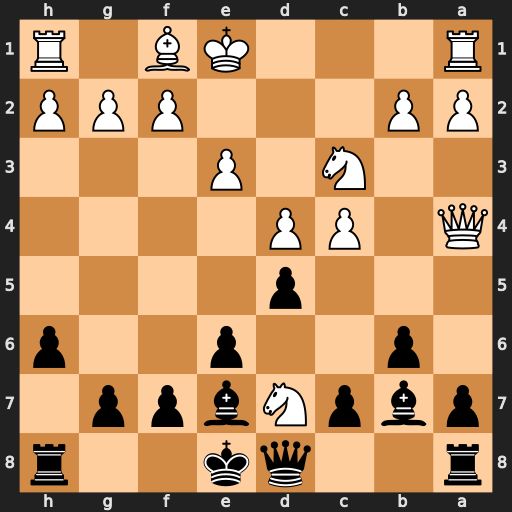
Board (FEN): r2qk2r/pbpNbpp1/1p2p2p/3p4/Q1PP4/2N1P3/PP3PPP/R3KB1R
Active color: b
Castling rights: KQkq
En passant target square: -
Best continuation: Qxd7 Qxd7+ Kxd7